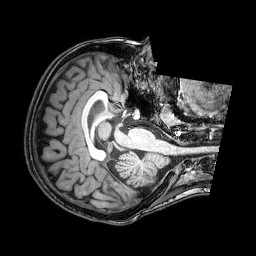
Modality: T1w
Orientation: axial
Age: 20
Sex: female